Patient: sex F, age 82
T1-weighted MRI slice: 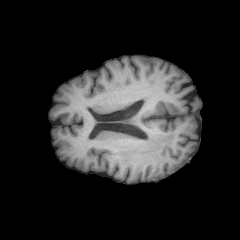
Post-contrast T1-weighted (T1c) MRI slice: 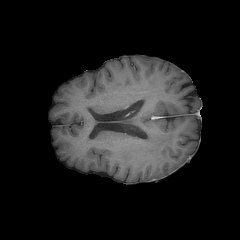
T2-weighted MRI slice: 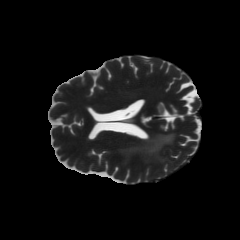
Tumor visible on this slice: yes
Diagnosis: Glioblastoma, IDH-wildtype
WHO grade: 4